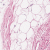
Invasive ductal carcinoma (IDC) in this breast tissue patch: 0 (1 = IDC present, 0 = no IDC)